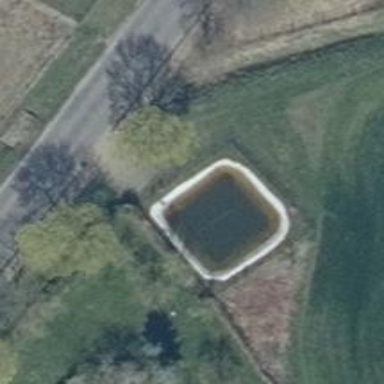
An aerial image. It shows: Storage tank with man-made structure.